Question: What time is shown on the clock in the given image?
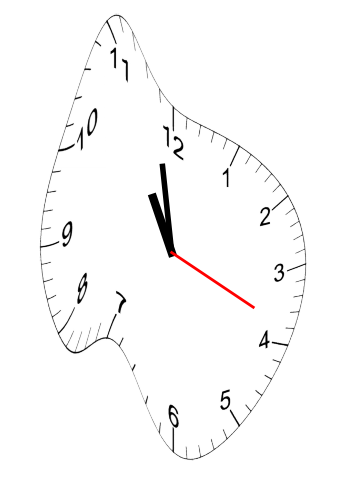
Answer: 10:58:19